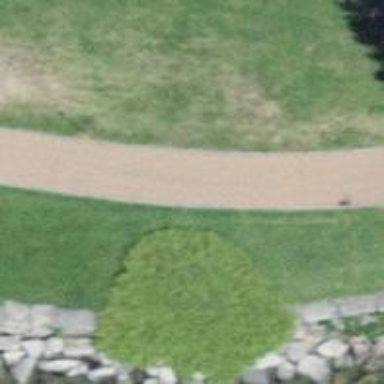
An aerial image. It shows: Bench for seating.